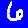
Digit: 6